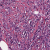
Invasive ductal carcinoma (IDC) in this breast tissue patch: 1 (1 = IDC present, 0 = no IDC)